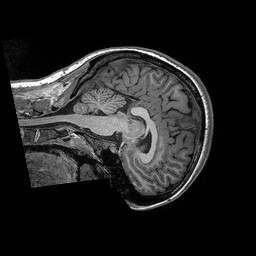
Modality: T1w
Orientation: sagittal
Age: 23
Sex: female
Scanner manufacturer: siemens
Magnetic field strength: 3 T
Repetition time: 2.3 s
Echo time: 0.00306 s